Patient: sex M, age 60
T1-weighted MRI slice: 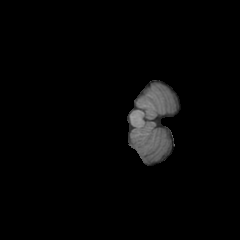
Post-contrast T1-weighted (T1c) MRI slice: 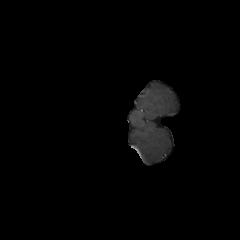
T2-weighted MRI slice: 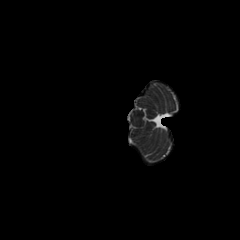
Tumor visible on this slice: no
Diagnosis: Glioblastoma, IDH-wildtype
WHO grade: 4